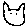
Label: cat